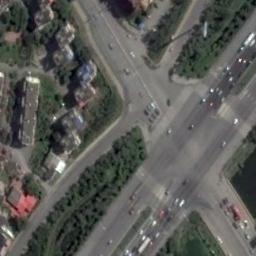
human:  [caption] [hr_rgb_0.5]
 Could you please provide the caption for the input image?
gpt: An intersection with dense traffic is between some buildings and green areas .

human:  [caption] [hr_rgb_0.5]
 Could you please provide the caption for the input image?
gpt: There are many cars at the intersection .

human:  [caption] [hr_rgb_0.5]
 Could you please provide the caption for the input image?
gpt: There are many moving and waiting vehicles on the road at the intersection, Many buildings and some trees around the intersection .

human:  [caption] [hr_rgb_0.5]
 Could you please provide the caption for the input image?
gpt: There are cars at the crossroads .

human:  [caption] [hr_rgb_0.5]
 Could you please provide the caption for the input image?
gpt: There are some buildings and green belts beside the intersection .